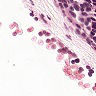
Metastatic tissue present: no